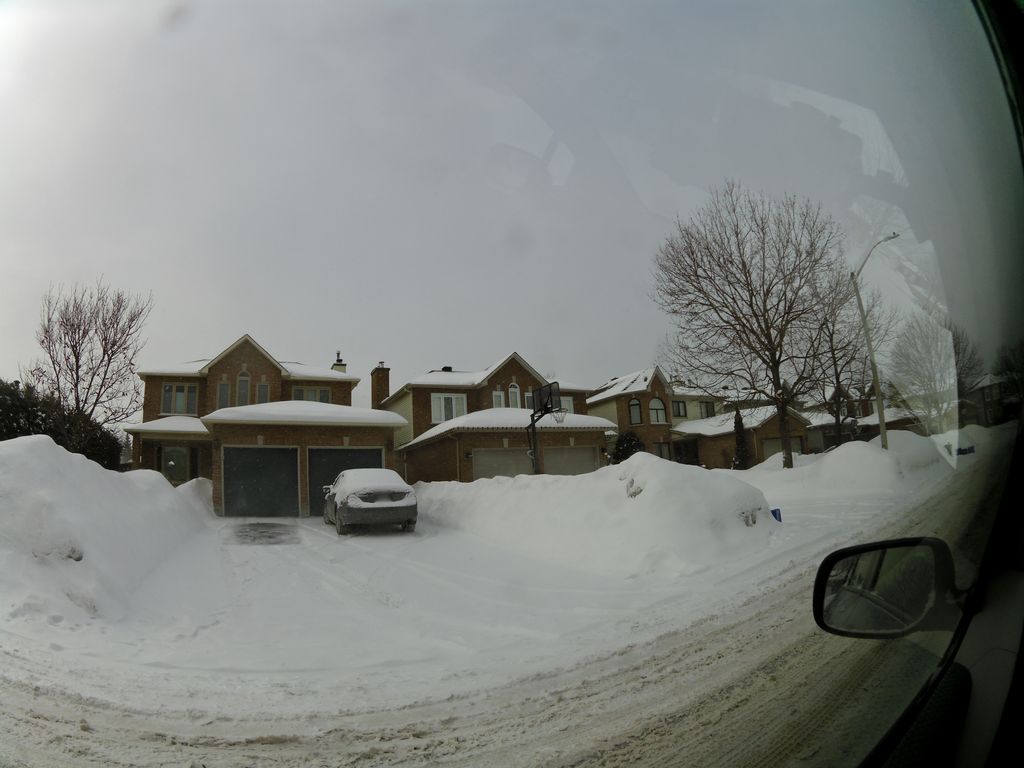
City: ottawa-gatineau